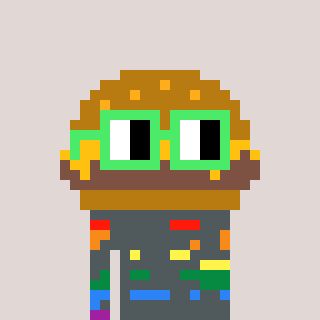
a pixel art character with square light green glasses, a burger-shaped head and a grayscale-colored body on a warm background